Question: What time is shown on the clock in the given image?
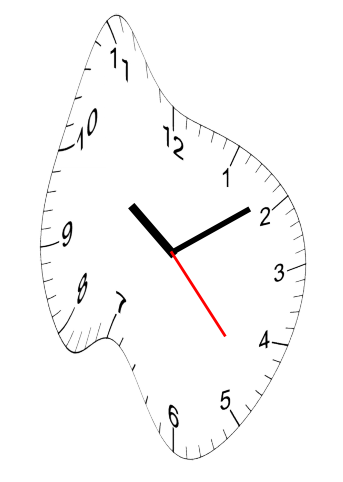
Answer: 10:09:23